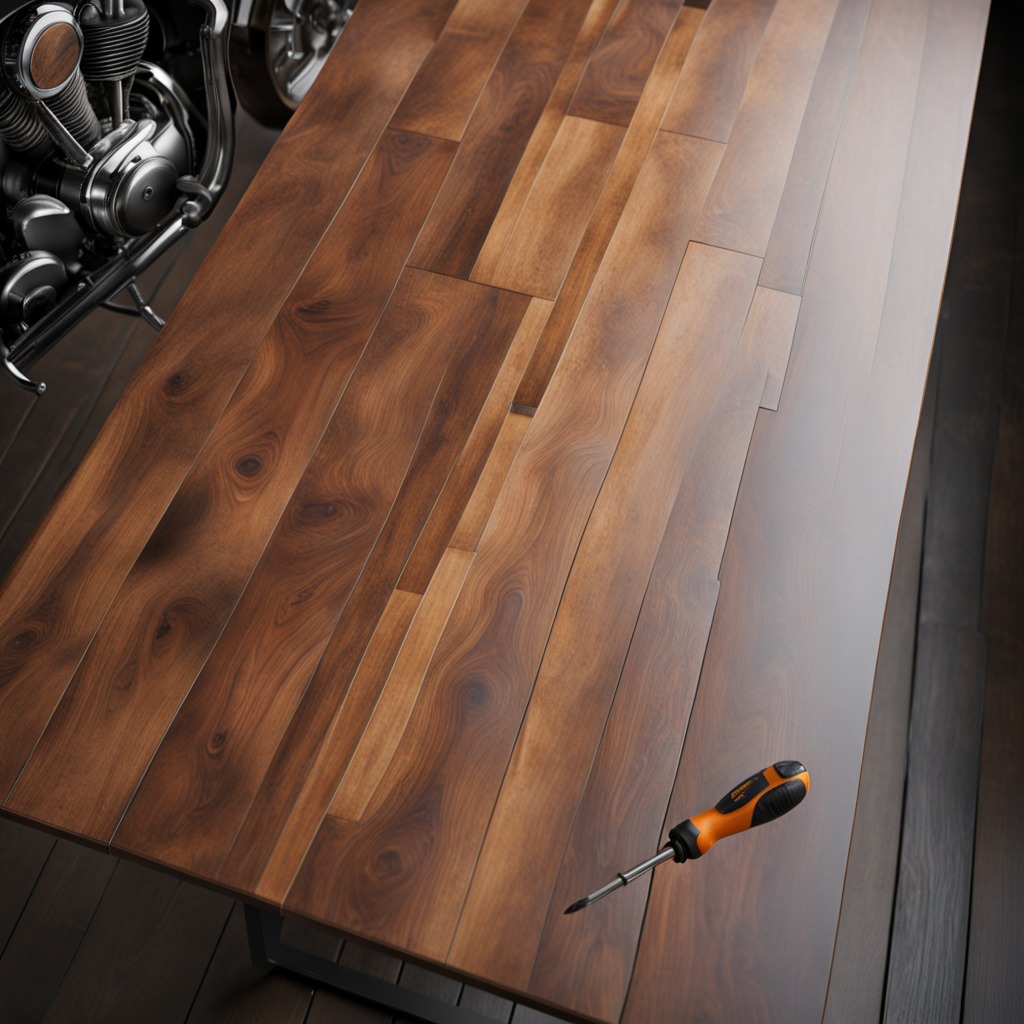
A screwdriver is lying on the wooden table in the garage.